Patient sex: F
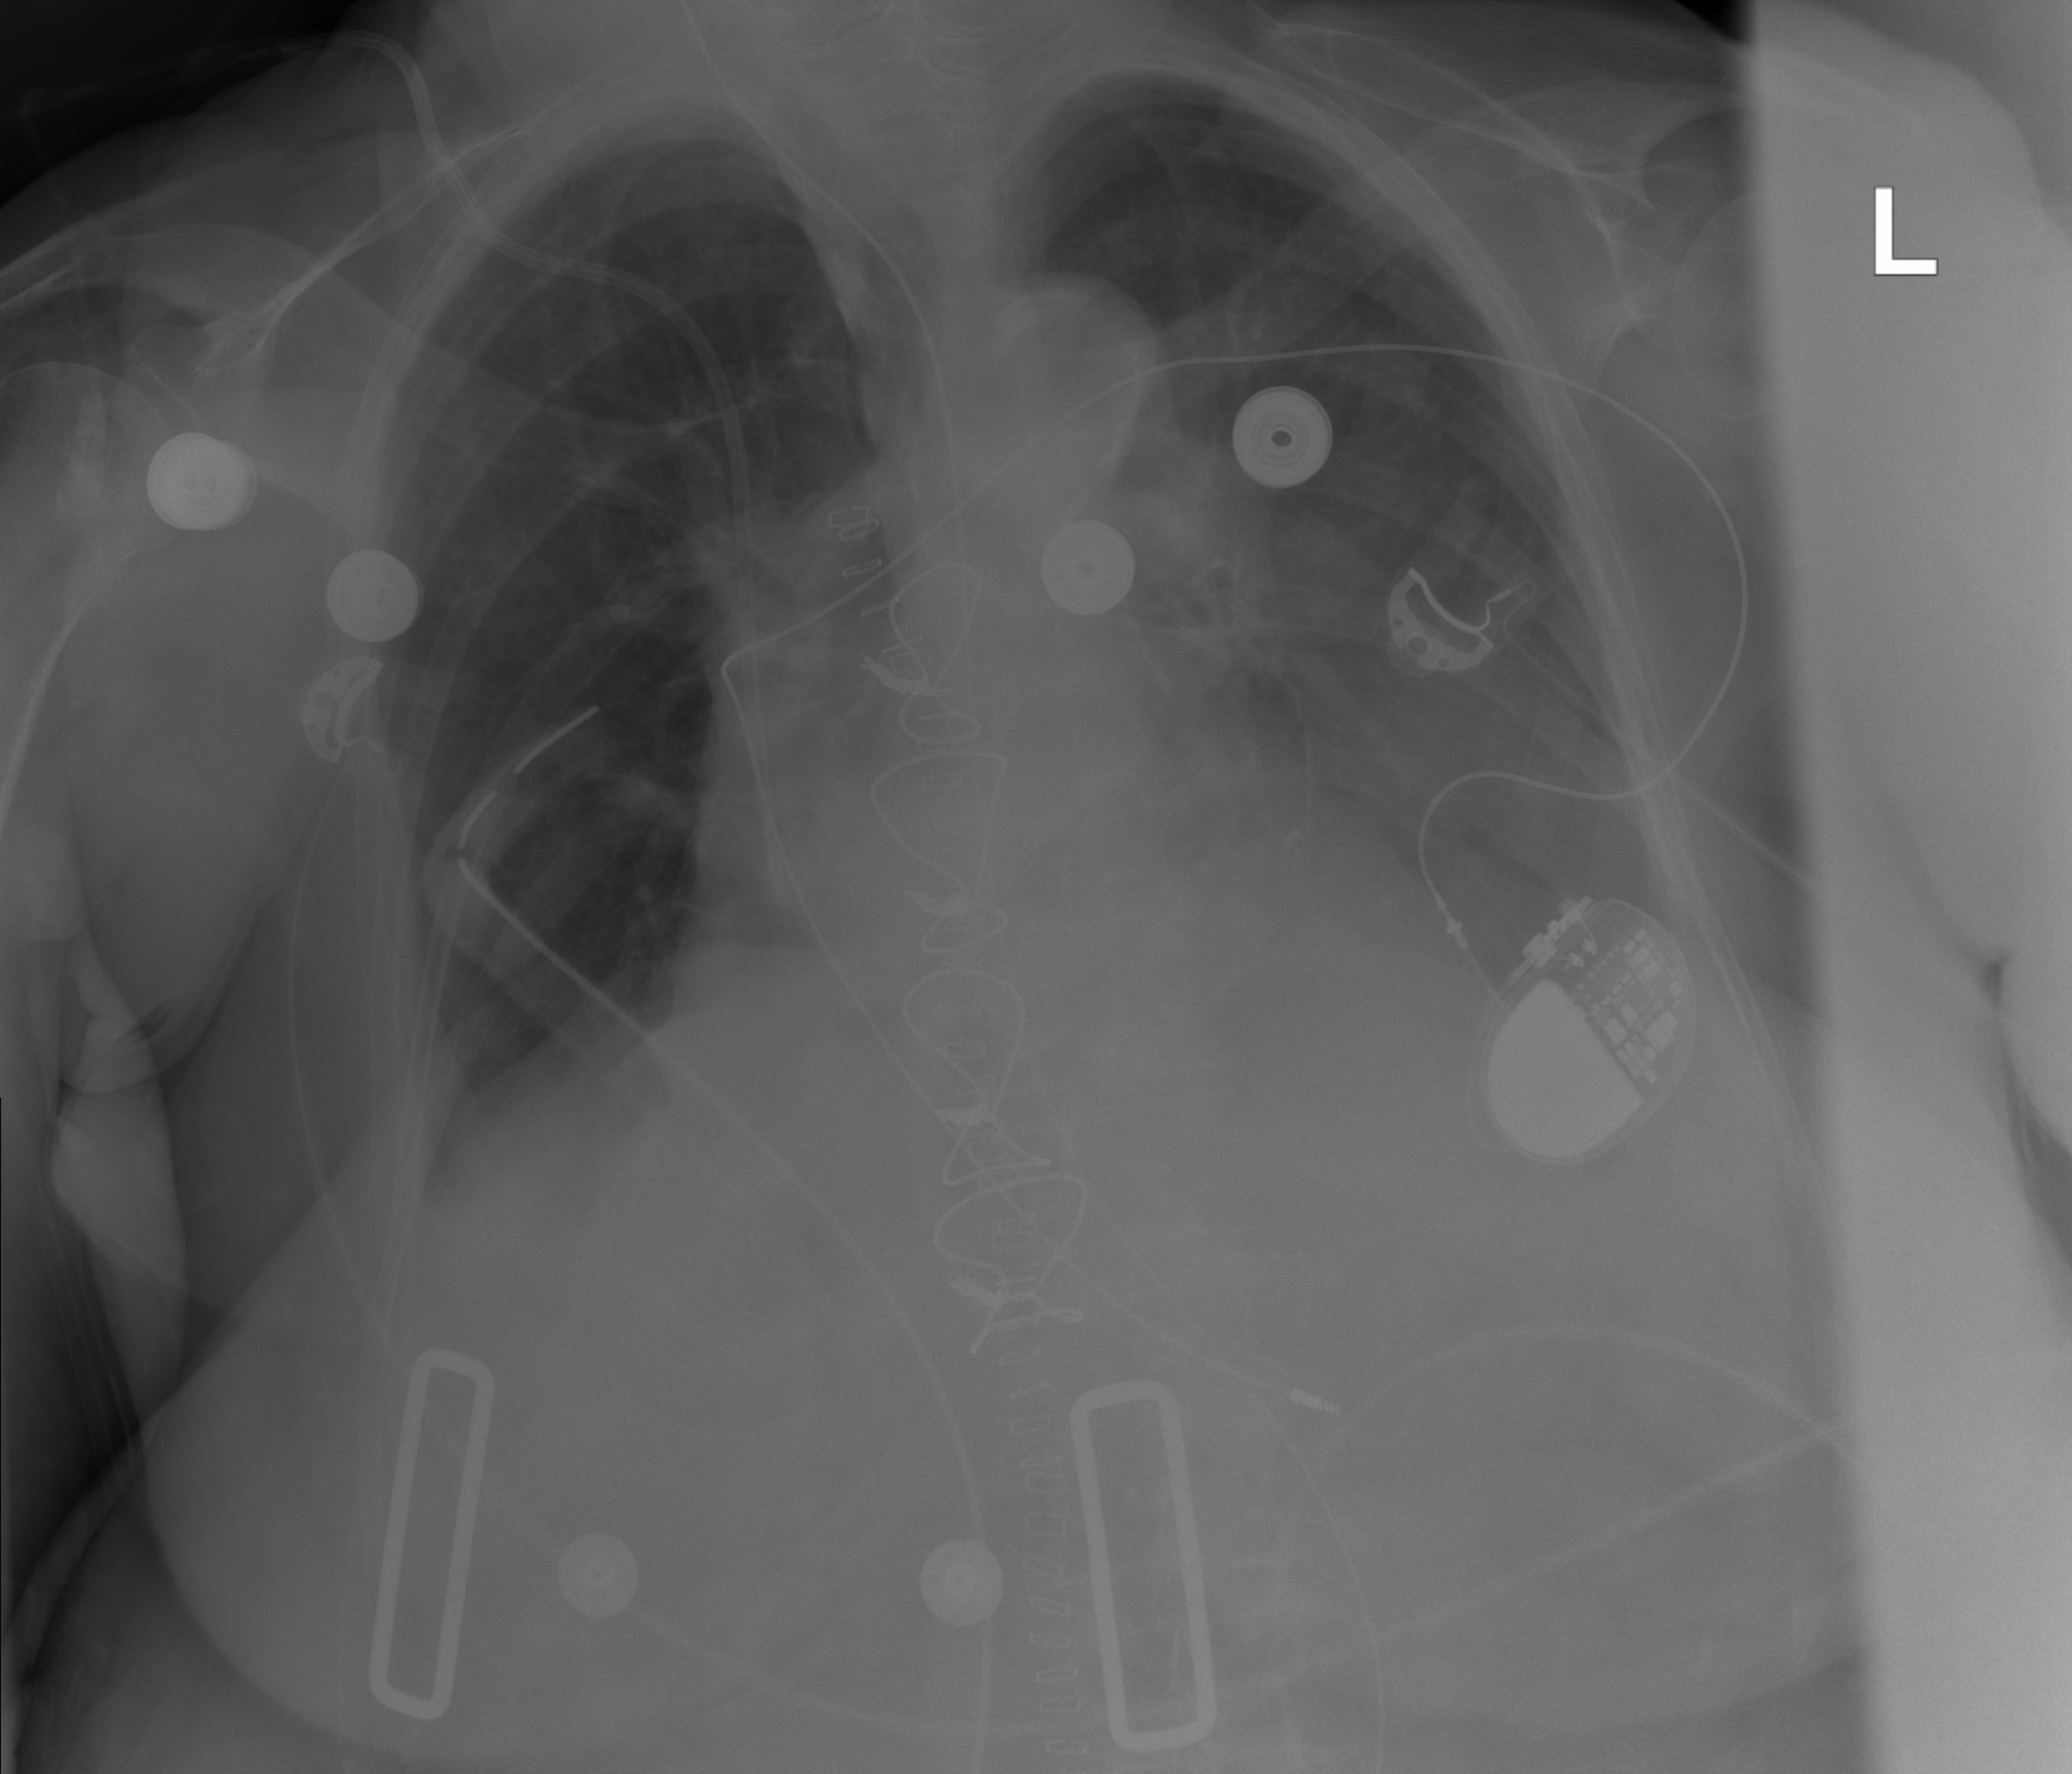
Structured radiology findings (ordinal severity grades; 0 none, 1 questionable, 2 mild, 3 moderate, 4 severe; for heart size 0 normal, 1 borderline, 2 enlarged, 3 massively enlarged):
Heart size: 2
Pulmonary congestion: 2
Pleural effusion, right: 1
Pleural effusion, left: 3
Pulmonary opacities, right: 0
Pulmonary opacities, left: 2
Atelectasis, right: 1
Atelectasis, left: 3